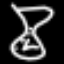
Label: hourglass